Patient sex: M
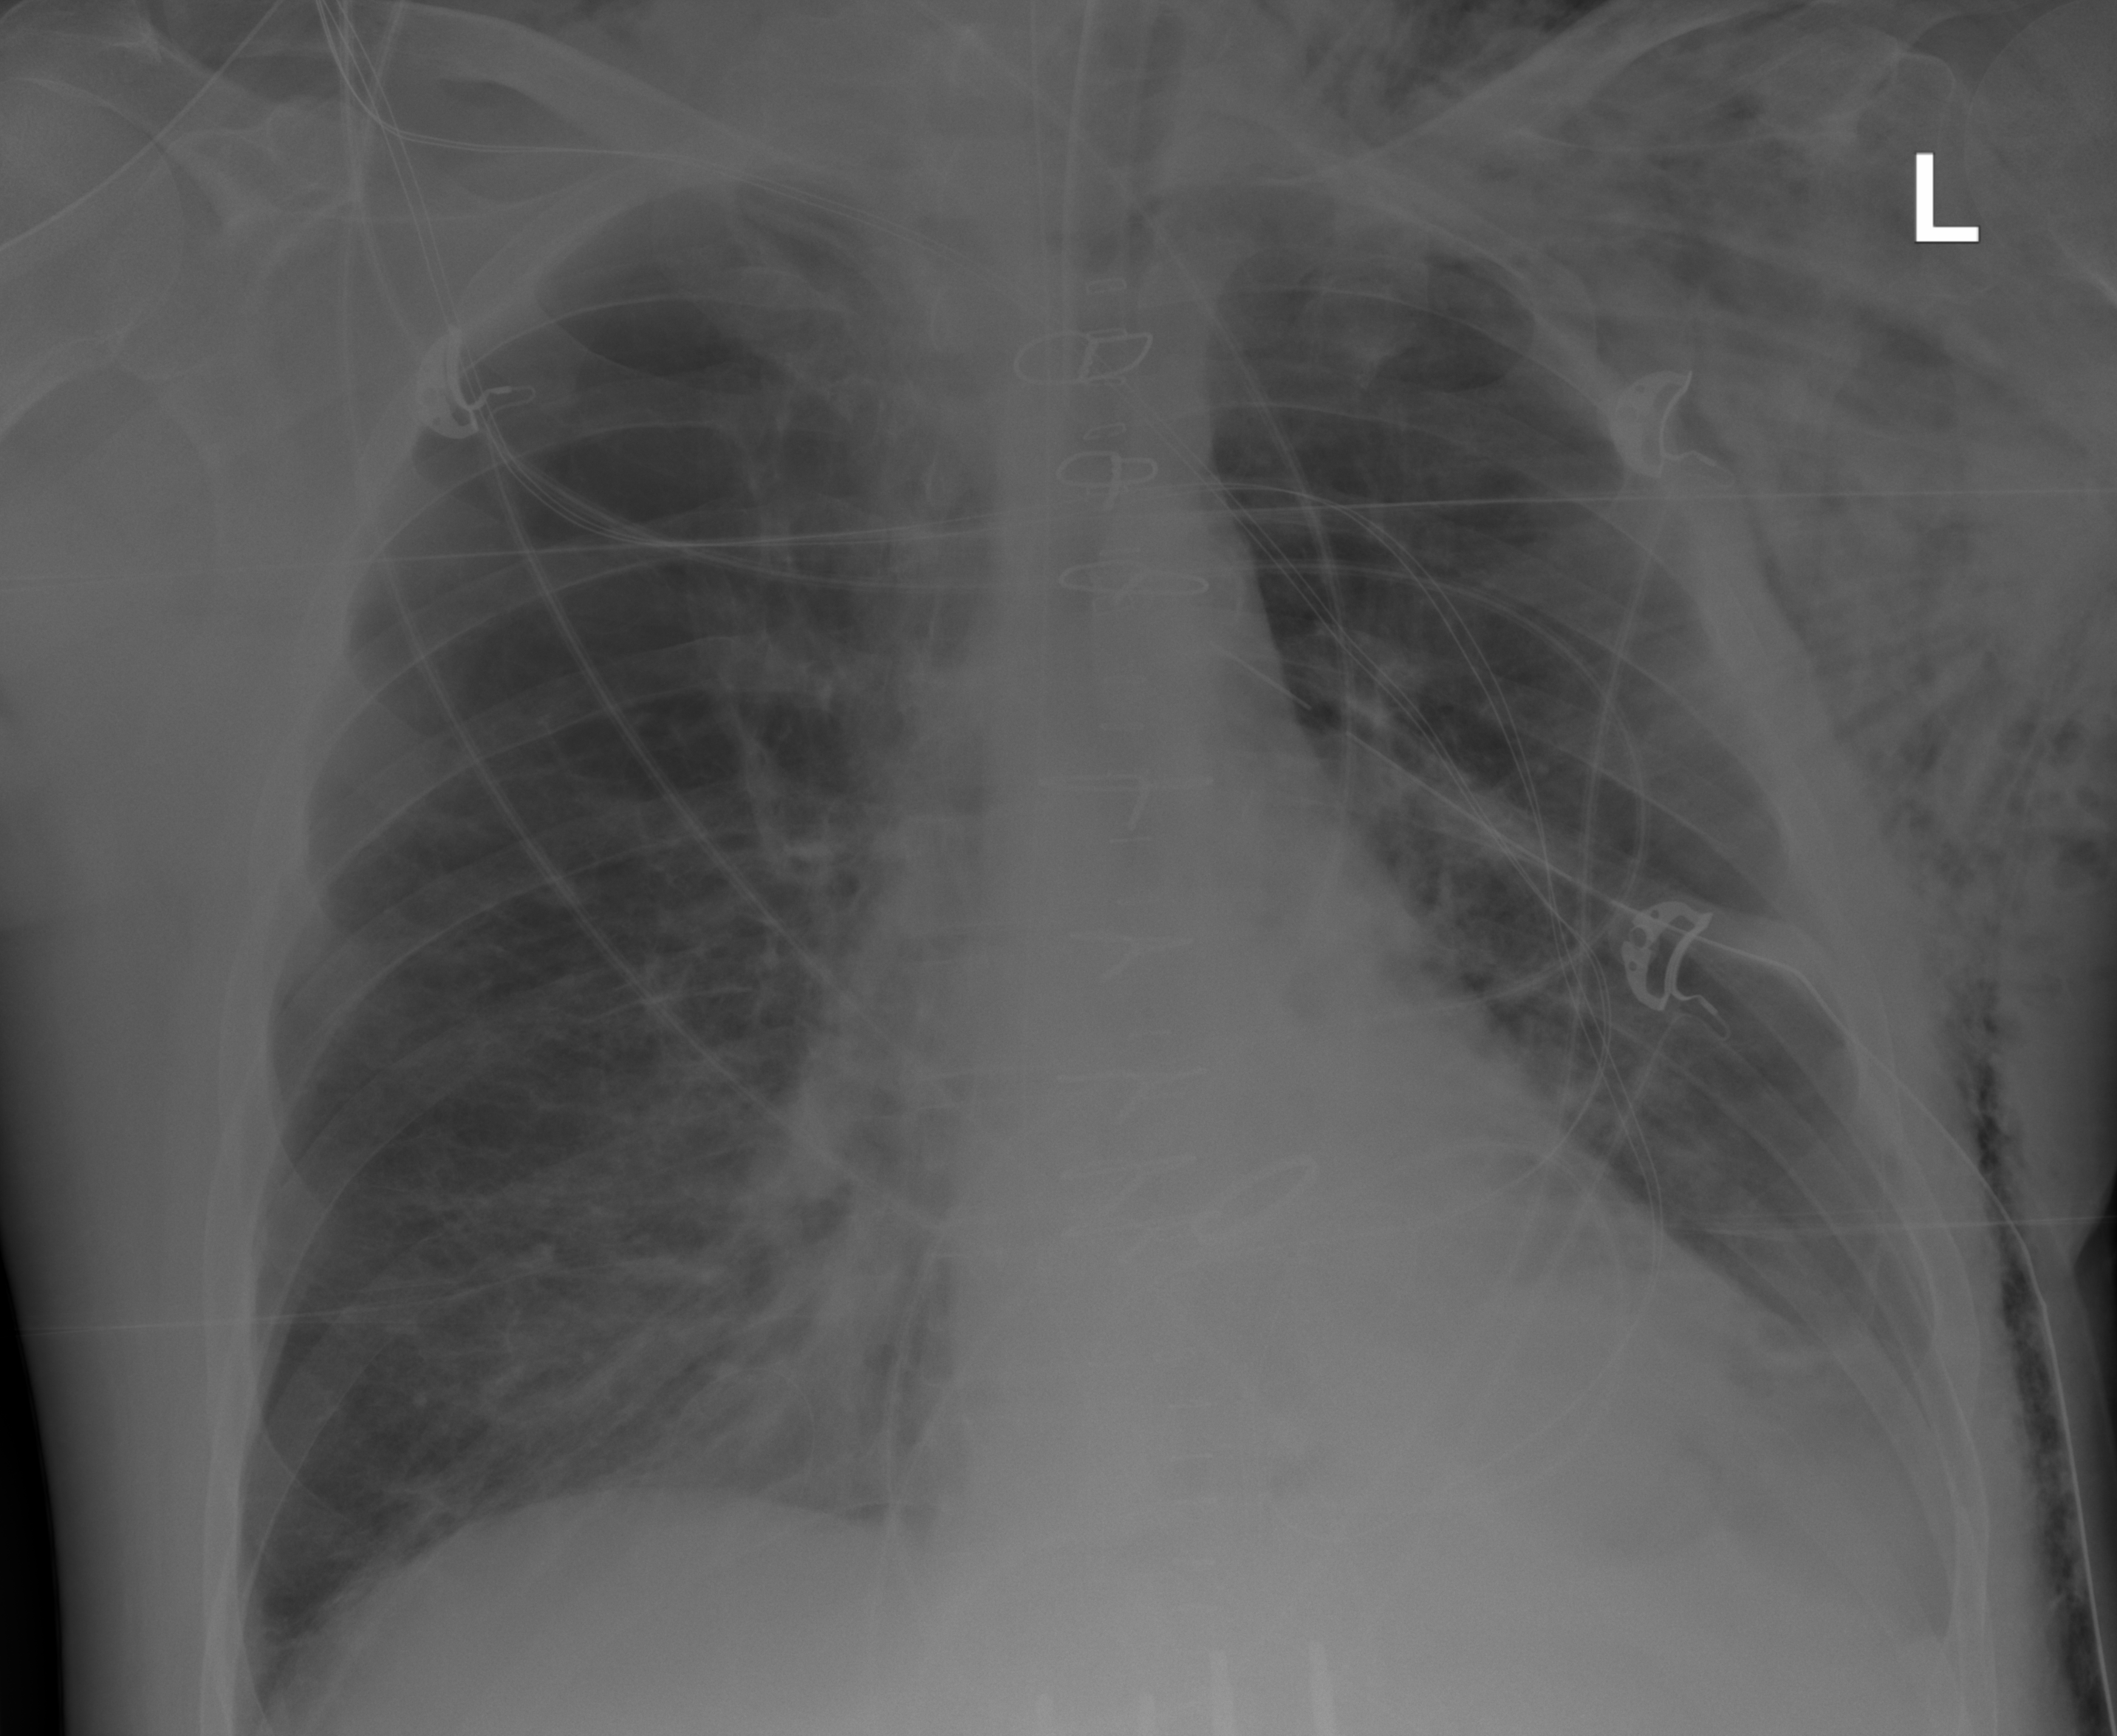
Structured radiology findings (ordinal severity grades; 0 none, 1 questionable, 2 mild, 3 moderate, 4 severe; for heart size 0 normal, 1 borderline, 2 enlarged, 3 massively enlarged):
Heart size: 2
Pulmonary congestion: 2
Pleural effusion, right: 0
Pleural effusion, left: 3
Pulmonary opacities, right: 3
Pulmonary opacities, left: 0
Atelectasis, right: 3
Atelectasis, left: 2